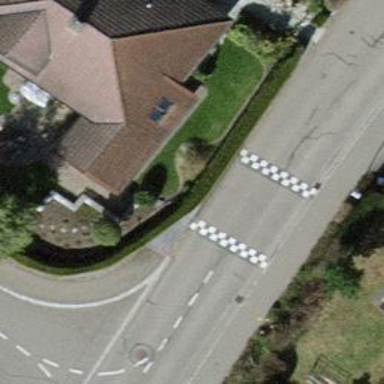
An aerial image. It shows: Traffic calming table.